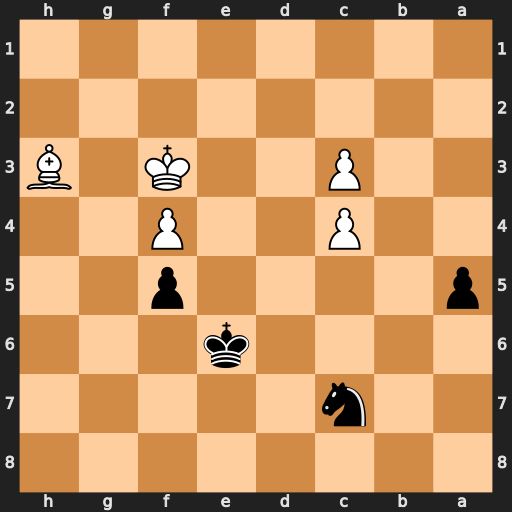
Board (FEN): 8/2n5/4k3/p4p2/2P2P2/2P2K1B/8/8
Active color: b
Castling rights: -
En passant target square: -
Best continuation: a4 Bf1 a3